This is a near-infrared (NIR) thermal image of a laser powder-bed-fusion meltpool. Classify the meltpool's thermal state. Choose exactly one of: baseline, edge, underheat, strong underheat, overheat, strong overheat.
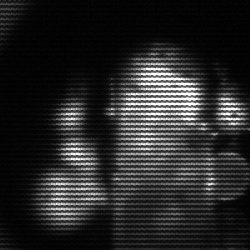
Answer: strong underheat